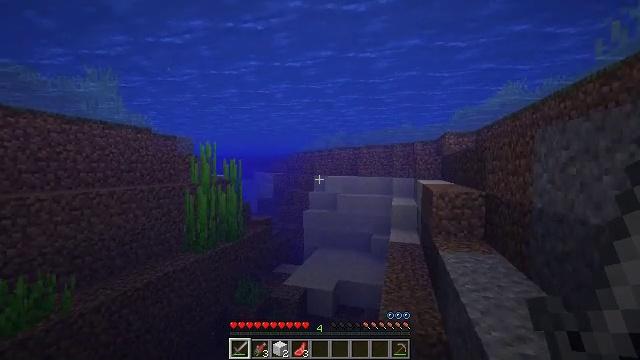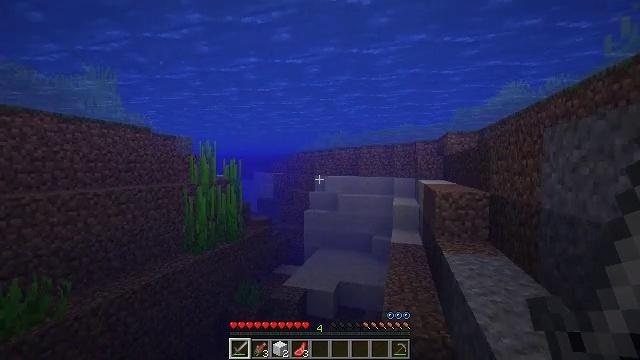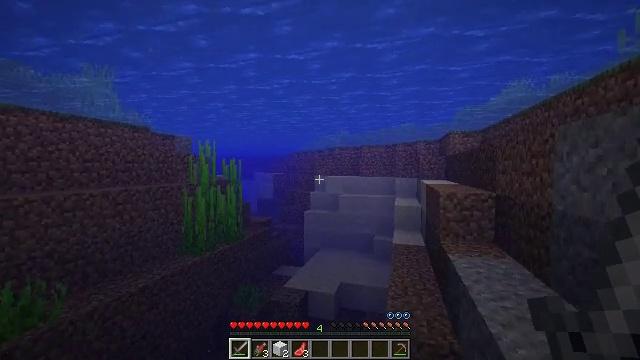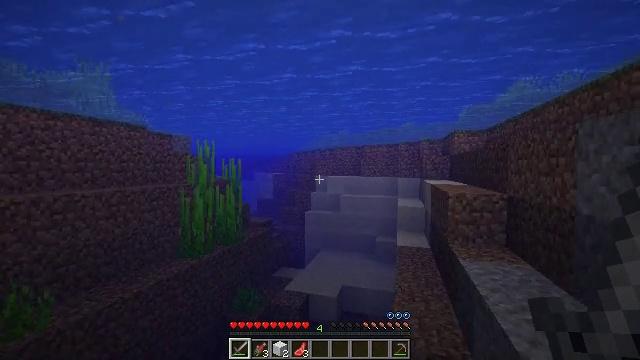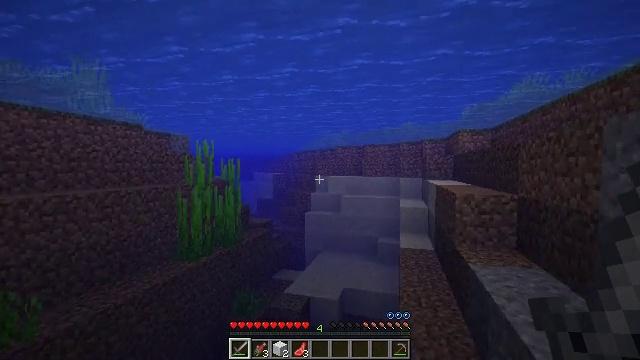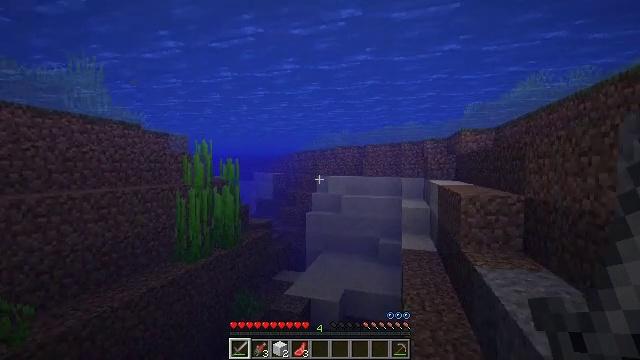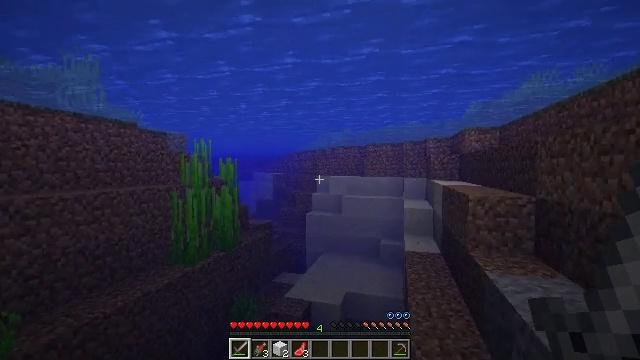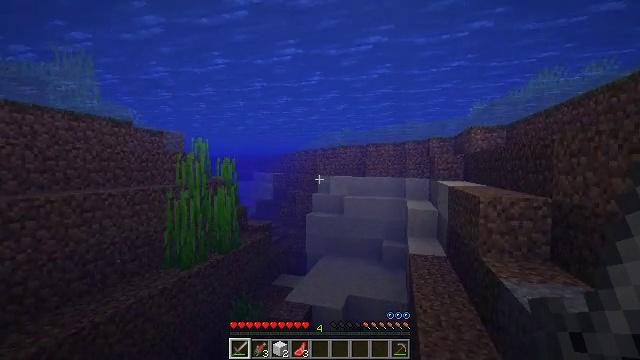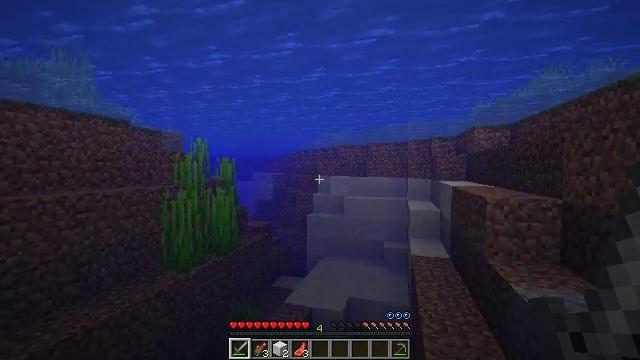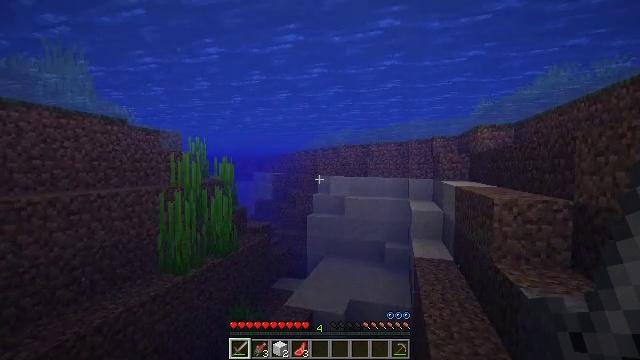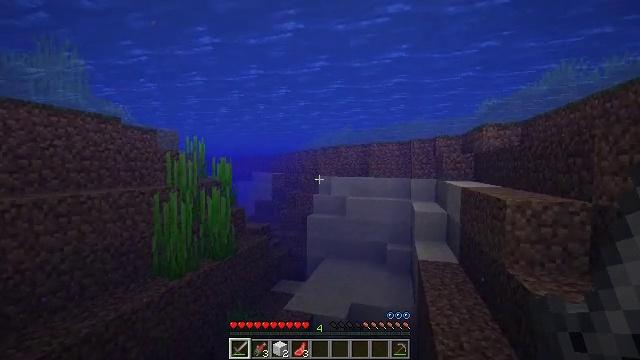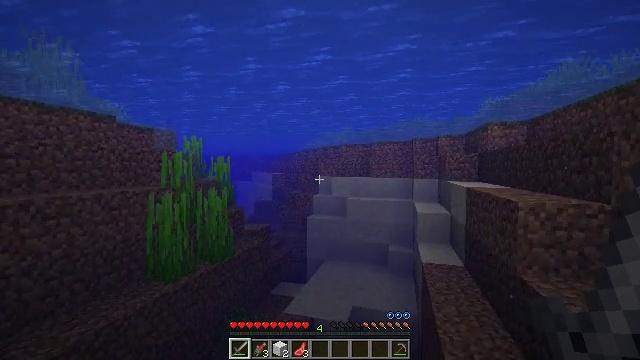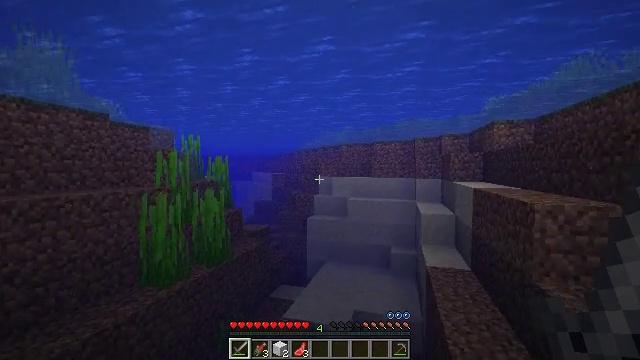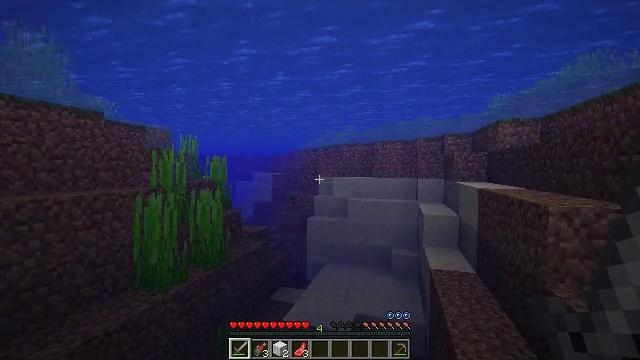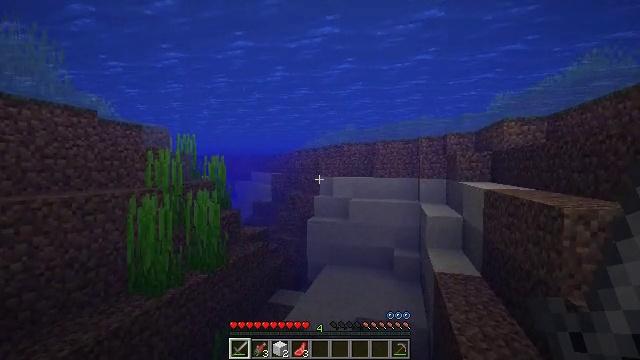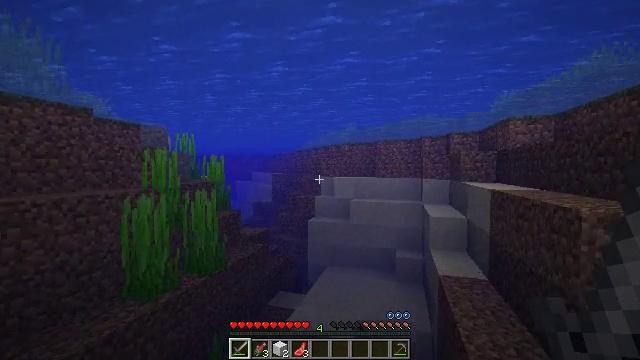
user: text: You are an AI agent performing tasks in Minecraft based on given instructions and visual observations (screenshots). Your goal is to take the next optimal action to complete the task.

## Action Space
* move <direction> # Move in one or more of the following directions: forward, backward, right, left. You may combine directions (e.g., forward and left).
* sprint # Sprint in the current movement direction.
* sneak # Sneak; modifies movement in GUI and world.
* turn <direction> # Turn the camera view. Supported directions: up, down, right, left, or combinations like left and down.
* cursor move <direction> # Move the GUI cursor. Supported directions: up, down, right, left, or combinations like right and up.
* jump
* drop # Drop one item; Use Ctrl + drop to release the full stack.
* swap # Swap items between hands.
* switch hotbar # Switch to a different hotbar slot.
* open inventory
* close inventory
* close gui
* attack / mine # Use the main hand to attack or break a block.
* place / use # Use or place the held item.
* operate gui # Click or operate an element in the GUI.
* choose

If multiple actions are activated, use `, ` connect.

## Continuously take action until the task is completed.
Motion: motion action
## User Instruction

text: Hunt a salmon.
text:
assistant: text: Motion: move forward
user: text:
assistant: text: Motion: move forward
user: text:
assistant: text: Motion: move forward
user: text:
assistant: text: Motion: move forward
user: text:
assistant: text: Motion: move forward
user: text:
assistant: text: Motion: move forward
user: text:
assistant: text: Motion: move forward
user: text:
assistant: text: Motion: move forward
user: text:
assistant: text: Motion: move forward
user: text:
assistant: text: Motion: move forward
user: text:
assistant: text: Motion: move forward
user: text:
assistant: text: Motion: move forward
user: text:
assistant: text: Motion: move forward
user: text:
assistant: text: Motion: move forward
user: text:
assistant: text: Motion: move forward
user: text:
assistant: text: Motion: move forward, turn left
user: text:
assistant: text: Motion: move forward, turn left
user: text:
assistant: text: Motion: move forward, turn left
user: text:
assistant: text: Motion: move forward
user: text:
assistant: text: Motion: move forward, jump
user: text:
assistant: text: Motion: move forward, jump
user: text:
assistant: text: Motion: move forward, jump
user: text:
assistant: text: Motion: move forward, jump
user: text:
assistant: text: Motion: move forward, jump
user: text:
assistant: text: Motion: move forward, jump
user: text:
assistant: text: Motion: move forward, jump
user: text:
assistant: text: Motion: move forward, jump
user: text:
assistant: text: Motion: move forward, jump
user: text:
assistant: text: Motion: move forward
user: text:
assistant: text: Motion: move forward